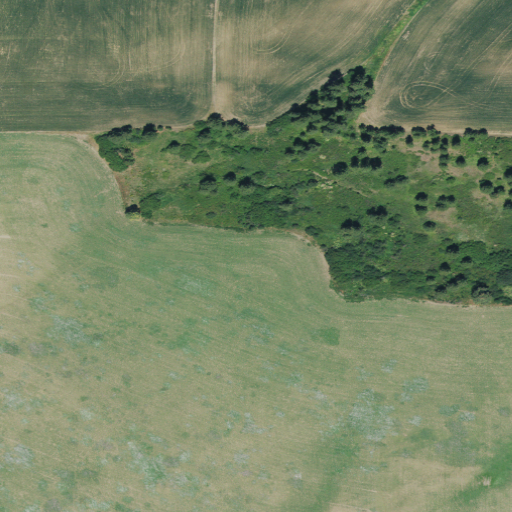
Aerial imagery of ridge(s) in Idaho named Viola Ridge containing cultivated crops, shrub, and evergreen forest